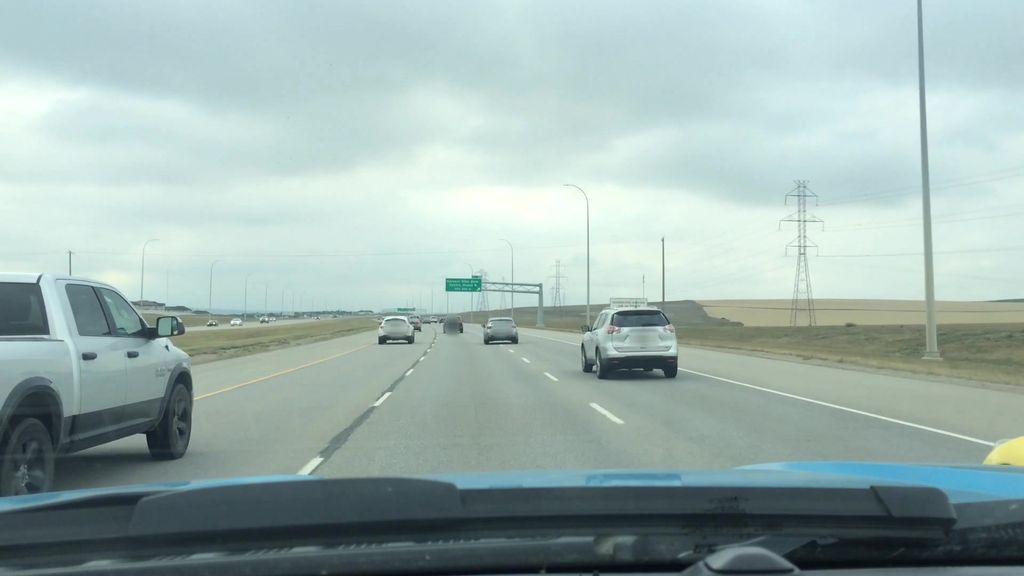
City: calgary